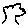
Label: tree